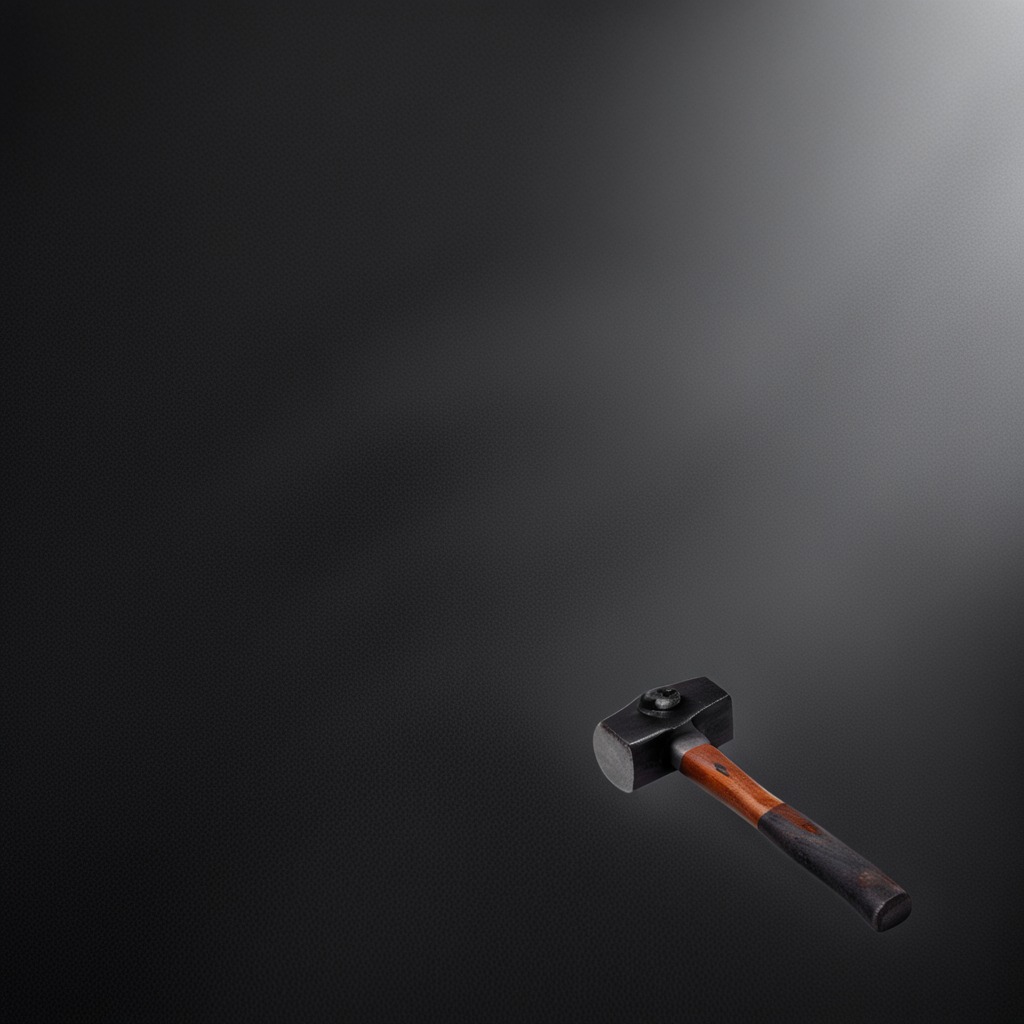
A hammer is lying on the tabletop.